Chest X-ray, PA view. Patient: 17 years old, sex F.
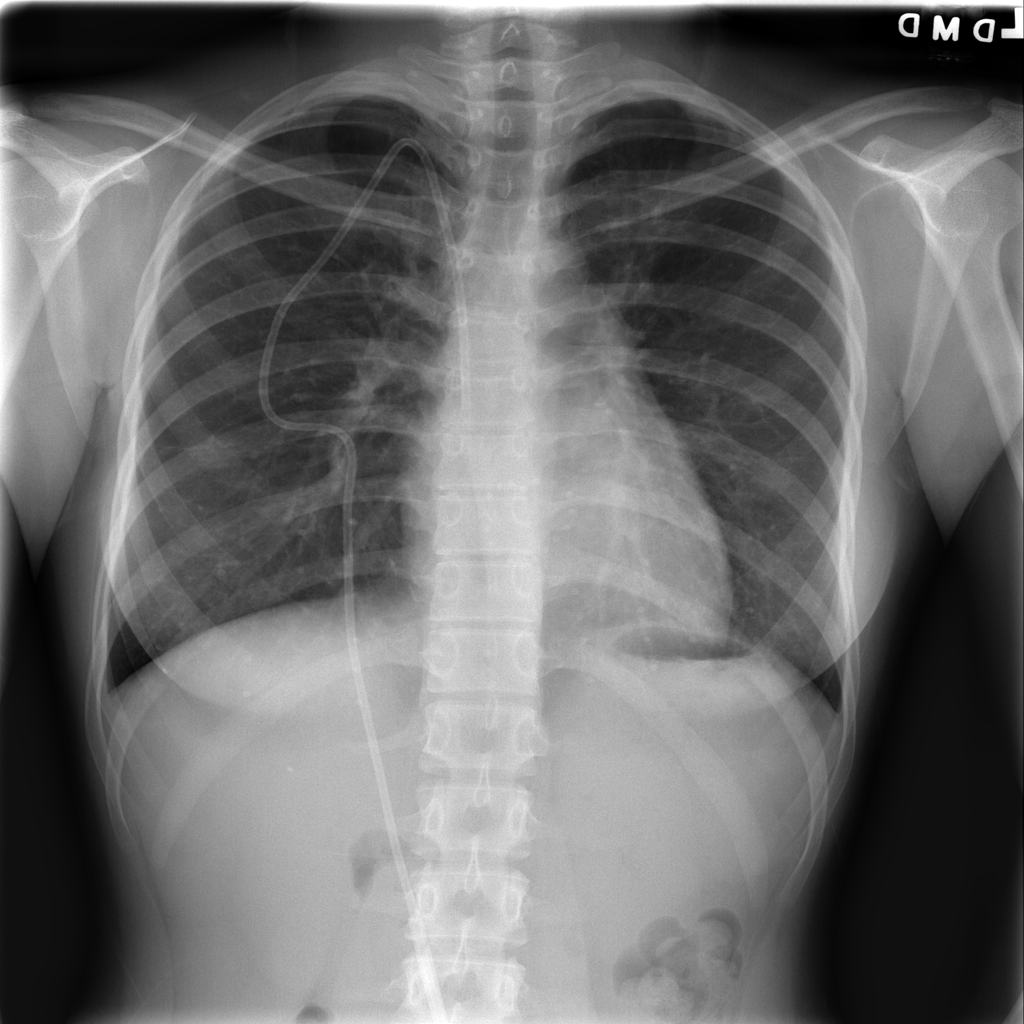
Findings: No Finding